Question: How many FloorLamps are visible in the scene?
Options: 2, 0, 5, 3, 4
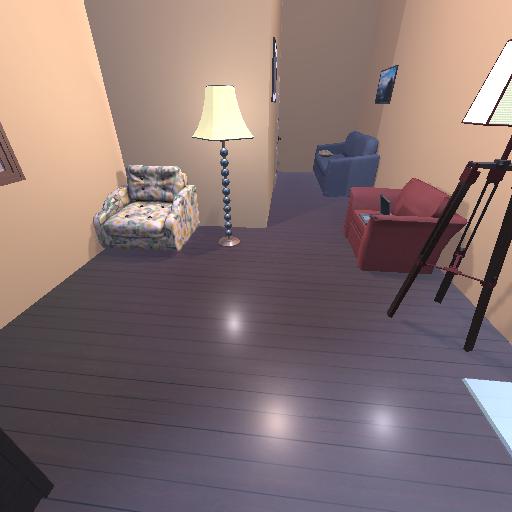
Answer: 2